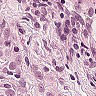
Metastatic tissue present: yes